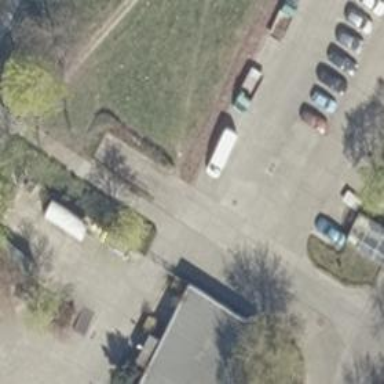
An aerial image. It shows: Concrete footway.